Question: This is more of a UX issue than a real problem but it would be nice if I can fix it.
I'm creating a single choice 'AlertDialog' similar to the image...

The code I use to create it is...
'''
private void createGuideViewChooserDialog() {
AlertDialog.Builder builder = new AlertDialog.Builder(this);
builder.setTitle("Select Guide View");
builder.setSingleChoiceItems(guideViewChooserDialogItems, currentGuideView, this);
guideViewChooserDialog = builder.create();
guideViewChooserDialog.show();
}
'''
...so basically I use an 'int' called 'currentGuideView' to set which radio-button is shown as selected and my 'Activity' implements 'DialogInterface.OnClickListener' hence using 'this' in the call to 'setSingleChoiceItems(...)'.
The 'onClick(...)' listener does some simple things based on the item selected then calls 'guideViewChooserDialog.cancel()'.
The problem I'm having is when I touch one of the list items, the item is briefly highlighted to acknowledge the touch BUT the 'AlertDialog' disappears without showing a change of selected radio-button.
Everything works fine and my 'onClick(...)' listener gets which item was touched but it's just a bit disconcerting that the dialog disappears without seeing the radio-button selection change.
I'm testing this on an HTC Desire w/ Android v2.2. Is this planned behaviour or a bug in either v2.2 or the HTC implementation of it? Is there anything I can (or should) do so the selected item's radio-button is correctly shown as selected before the dialog disappears?
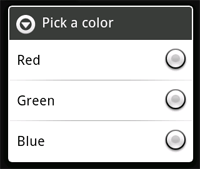
Answer: The dialog is getting dimissed immediately because that's what you must have set it to do in your 'DialogInterface.CnClickListener'. If you don't want it to be dimissed, then add a button for the user to click "ok", confirming their radio choice and then dismiss the dialog.